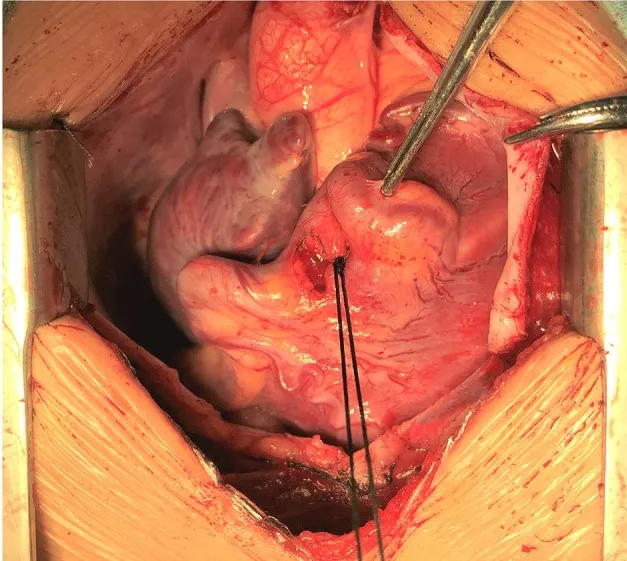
Intraoperative view showing that the fistula was ligated with off-pump strategy.
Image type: medical_photograph (other_medical_photograph)